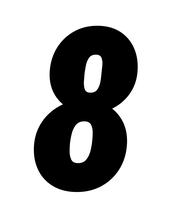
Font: Roboto-Italic_Condensed_Black_Italic